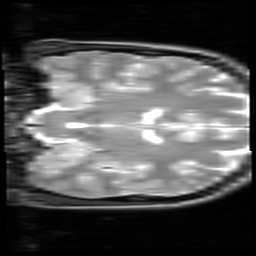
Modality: inplaneT2
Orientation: coronal
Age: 19
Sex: female